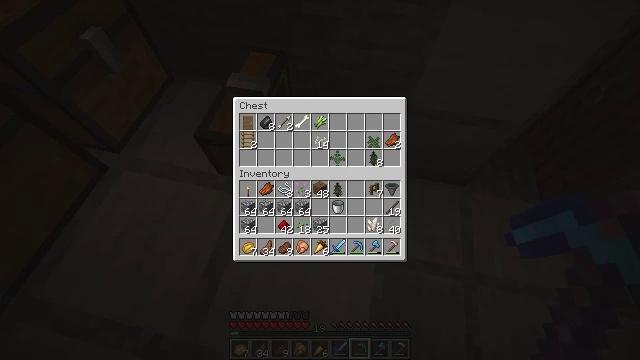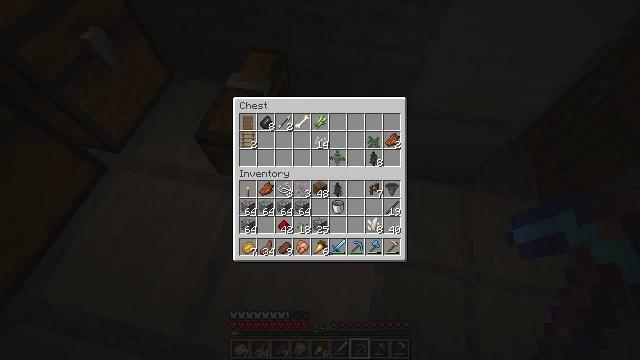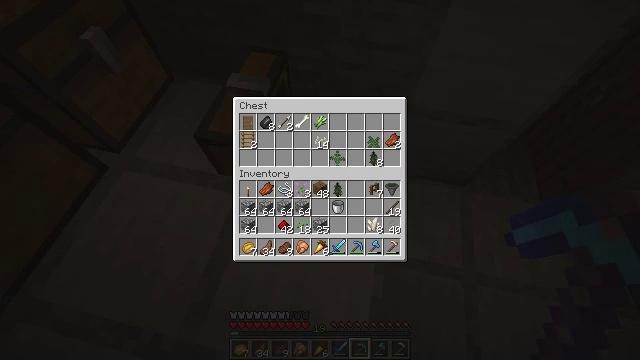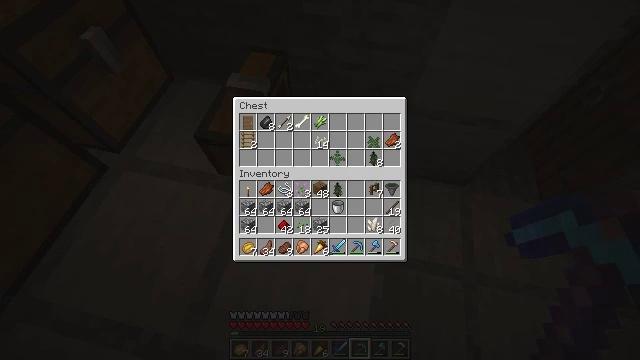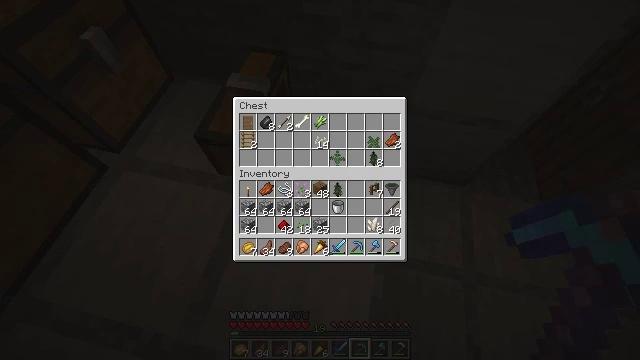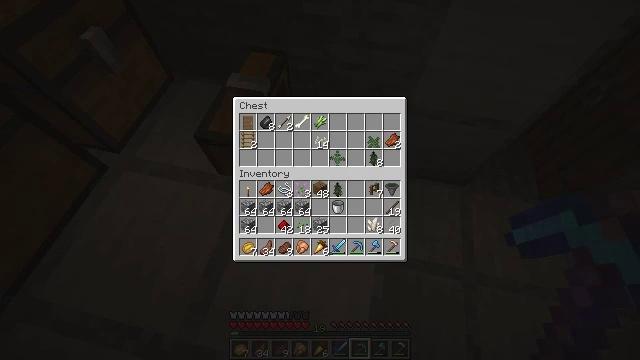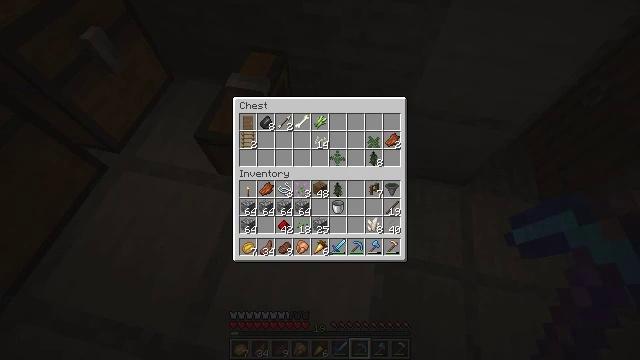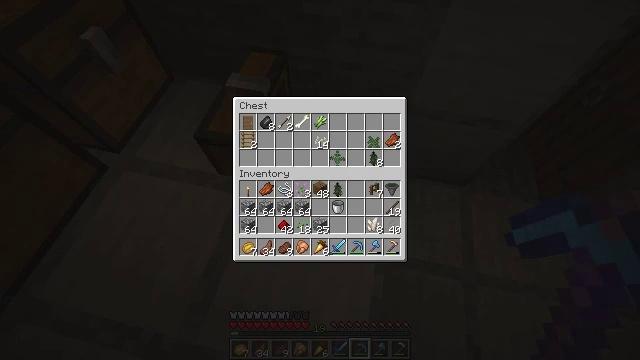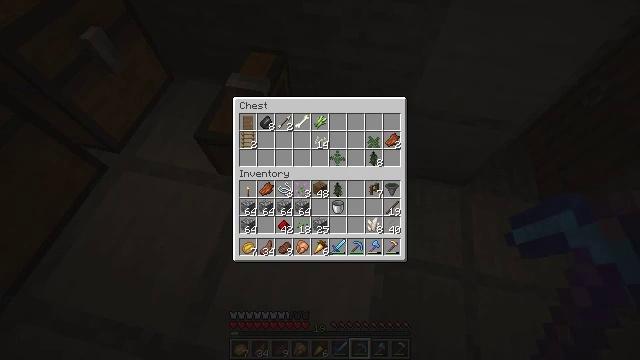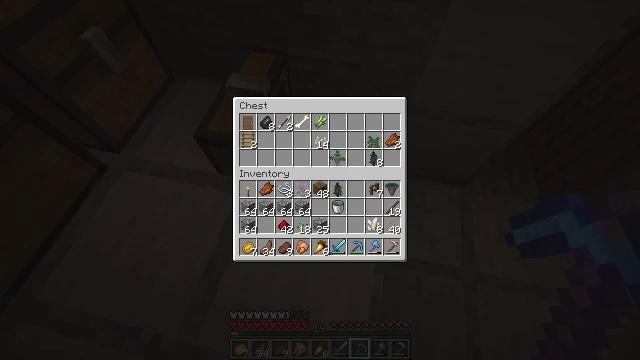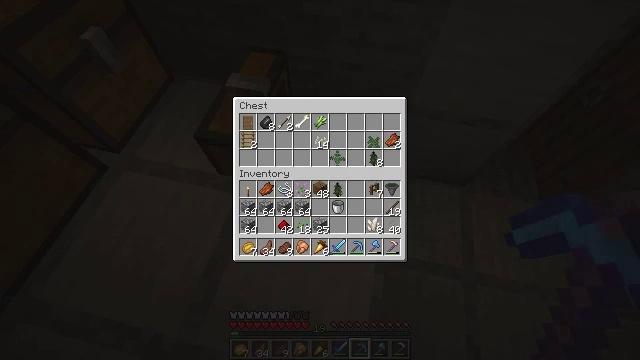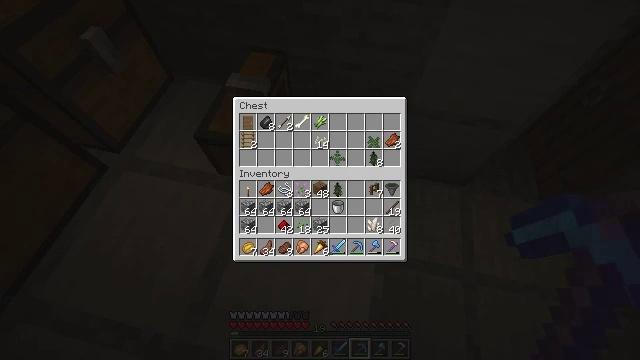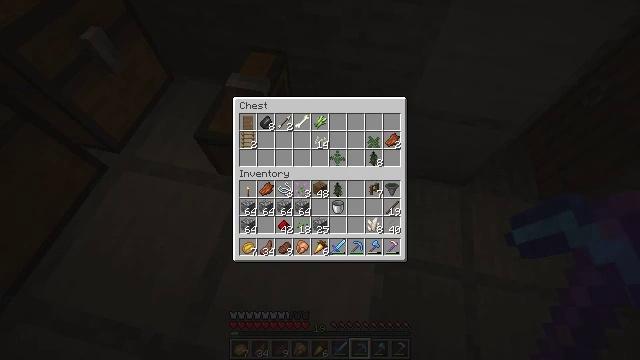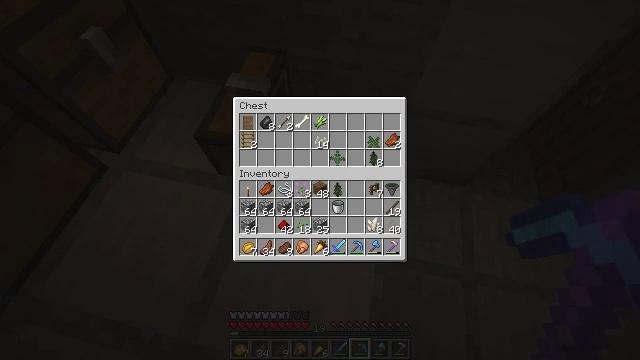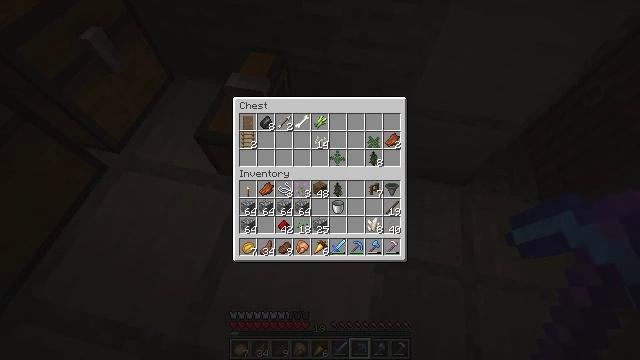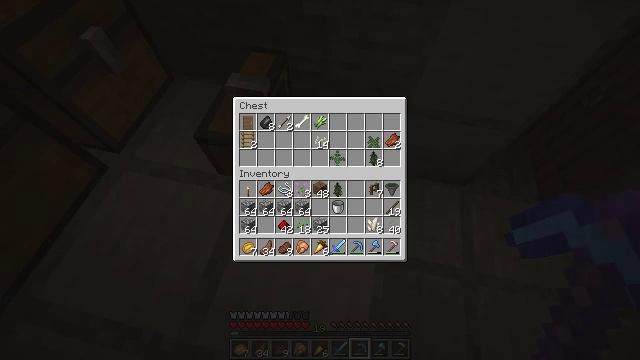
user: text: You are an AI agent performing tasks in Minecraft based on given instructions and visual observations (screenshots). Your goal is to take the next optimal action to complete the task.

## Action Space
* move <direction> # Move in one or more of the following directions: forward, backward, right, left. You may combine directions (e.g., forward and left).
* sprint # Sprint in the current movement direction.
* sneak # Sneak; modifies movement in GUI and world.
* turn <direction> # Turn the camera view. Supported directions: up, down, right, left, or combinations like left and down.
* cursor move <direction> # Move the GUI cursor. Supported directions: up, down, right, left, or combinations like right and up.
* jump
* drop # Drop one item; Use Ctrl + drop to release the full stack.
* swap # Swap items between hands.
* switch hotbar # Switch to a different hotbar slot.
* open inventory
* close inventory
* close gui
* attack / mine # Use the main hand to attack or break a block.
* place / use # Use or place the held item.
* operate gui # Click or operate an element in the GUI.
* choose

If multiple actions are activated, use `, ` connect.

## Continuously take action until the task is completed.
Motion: motion action
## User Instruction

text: Destroy the wheat to collect it.
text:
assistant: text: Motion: no_op
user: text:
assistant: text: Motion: no_op
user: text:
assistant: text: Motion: no_op
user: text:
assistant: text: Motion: no_op
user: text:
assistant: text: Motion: no_op
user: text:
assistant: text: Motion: no_op
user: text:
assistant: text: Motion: no_op
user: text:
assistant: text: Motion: no_op
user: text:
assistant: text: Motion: no_op
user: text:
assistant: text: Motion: no_op
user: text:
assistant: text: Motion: no_op
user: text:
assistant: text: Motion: no_op
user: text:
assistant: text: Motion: no_op
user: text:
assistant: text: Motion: no_op
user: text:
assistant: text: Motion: no_op
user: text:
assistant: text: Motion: no_op
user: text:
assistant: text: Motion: no_op
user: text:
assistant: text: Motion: no_op
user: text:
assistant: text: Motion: no_op
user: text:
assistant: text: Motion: no_op
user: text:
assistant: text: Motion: no_op
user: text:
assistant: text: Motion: no_op
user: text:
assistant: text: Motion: no_op
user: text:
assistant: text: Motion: no_op
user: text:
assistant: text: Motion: no_op
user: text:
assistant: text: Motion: turn right and down
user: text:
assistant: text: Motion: turn right
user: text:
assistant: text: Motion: no_op
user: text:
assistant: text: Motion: no_op
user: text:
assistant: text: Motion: no_op